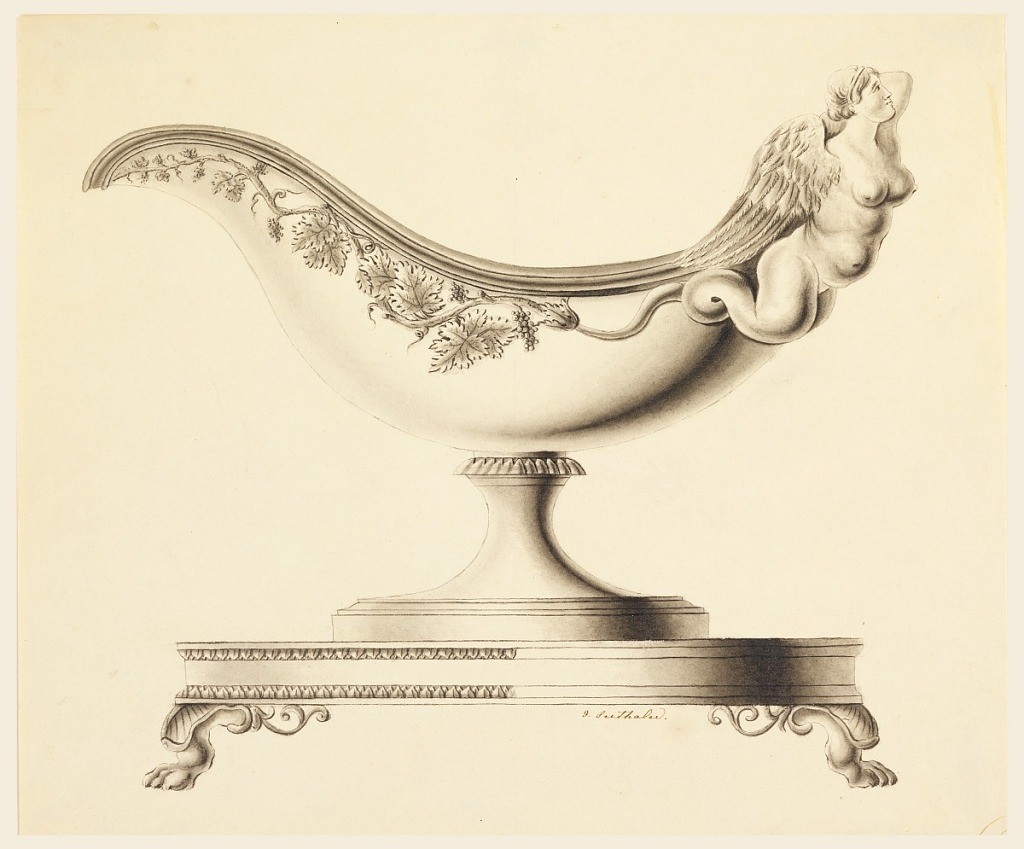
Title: Design for a Sauce Boat
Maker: Joseph Anton Seethaler II, German, 1799–1868
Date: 1827–35
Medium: Graphite, pen and black ink, brush and wash on paper
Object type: Drawing
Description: Shown from side. The handle formed by a winged mermaid is at right. A grapevine rinceau grows from the fishtail leg. Oblong plinth alternatively suggested with or without leaf shapes on moldings. Supported by lion feet with shells and leaf scrolls.